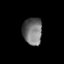
Tissue: prostate
Cell type: T cells
Senescence score: 0.3358
Nuclear area (px): 515
Mean DAPI intensity: 112.608